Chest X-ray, PA view. Patient: 66 years old, sex F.
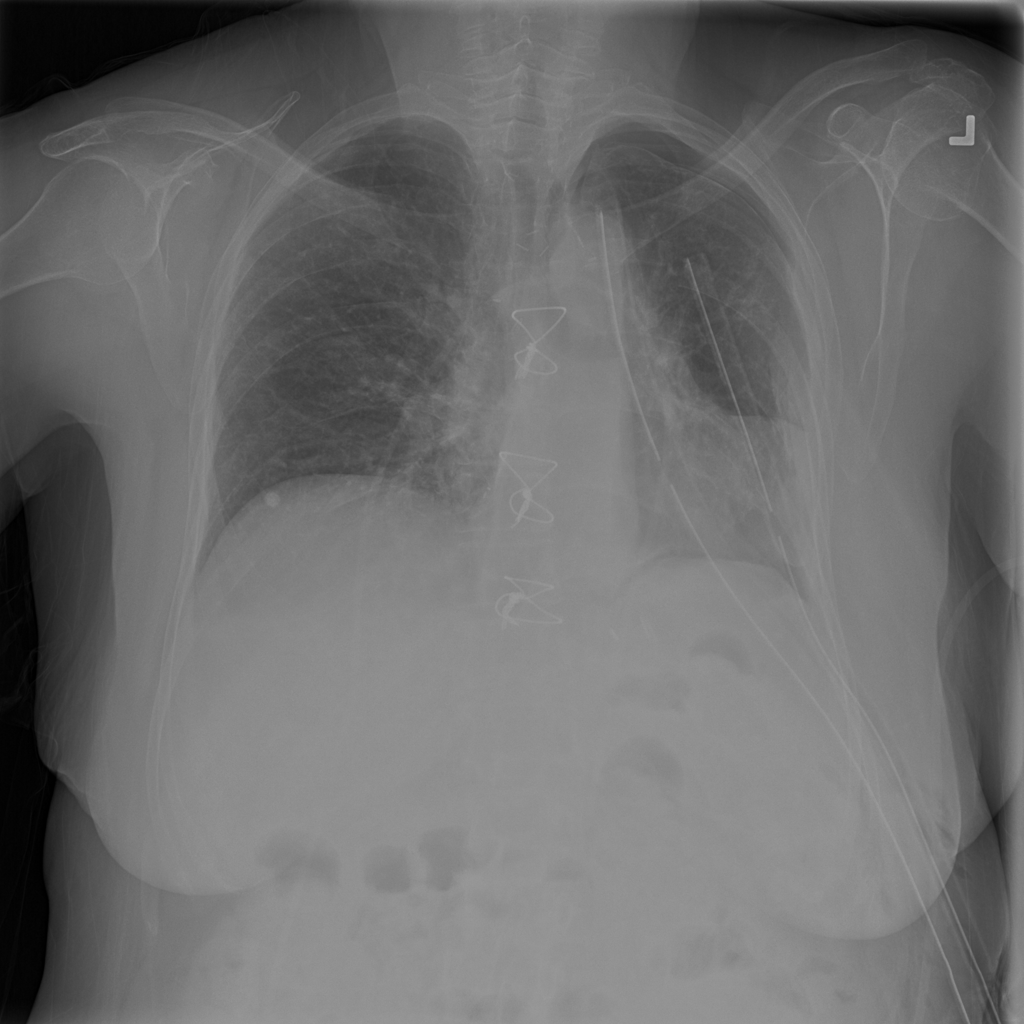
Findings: Pleural_Thickening, Pneumothorax